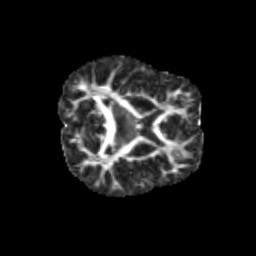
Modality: FA
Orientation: axial
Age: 10
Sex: male
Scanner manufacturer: siemens
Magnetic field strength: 3 T
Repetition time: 3.8 s
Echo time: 0.07 s